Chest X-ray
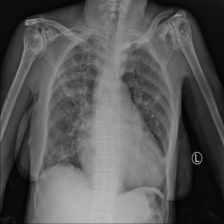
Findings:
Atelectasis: negative
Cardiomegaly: positive
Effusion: negative
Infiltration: negative
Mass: negative
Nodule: negative
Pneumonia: negative
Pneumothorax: negative
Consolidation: negative
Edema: negative
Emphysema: negative
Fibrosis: negative
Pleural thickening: negative
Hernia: negative